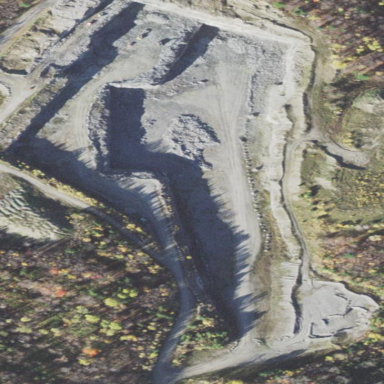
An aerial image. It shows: Quarry area.